Question: Does anybody know what this error is? I cant seem to attach the database...
Unable to open physical file ....... Operating System Error 5:"5 (failed to retrieve text for this error. Reason:15105)".(MS SQL Server error:5120)
Could it be an OS problem (Windows not being genuine)? or Authentication?...........................................................................................................................................................................................

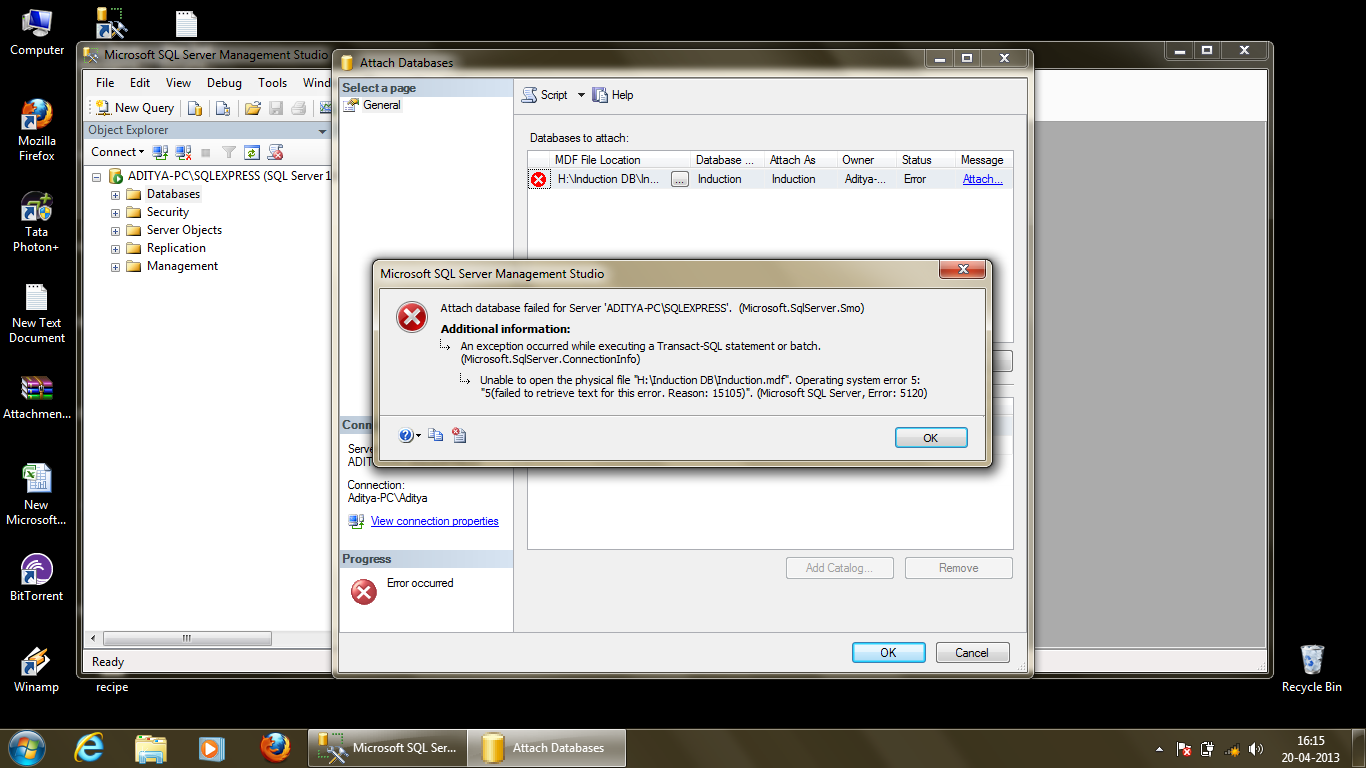
Answer: MSSQL Management Studio probably does not have permissions to access that folder. Try placing it where MSSQL stores the master, msdb and model databases. I cannot remember the exact path, but it's somewhere in "C:\Program Files\Microsoft SQL Server...". Just try searching for master.mdf in the Program Files directory.